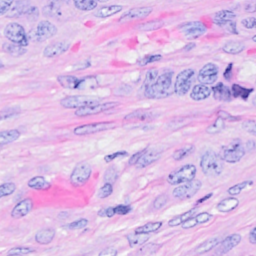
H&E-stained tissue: Breast